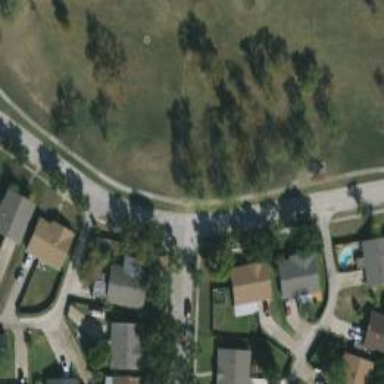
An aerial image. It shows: Disc golf tee.